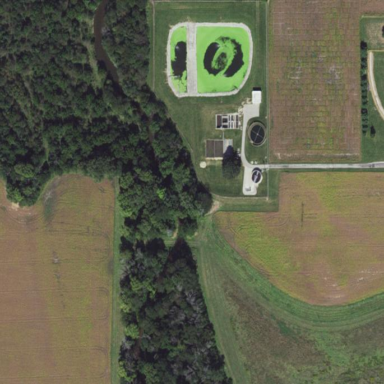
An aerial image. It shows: Wastewater plant.